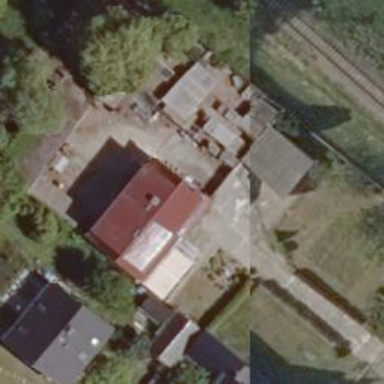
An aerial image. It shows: Detached building.